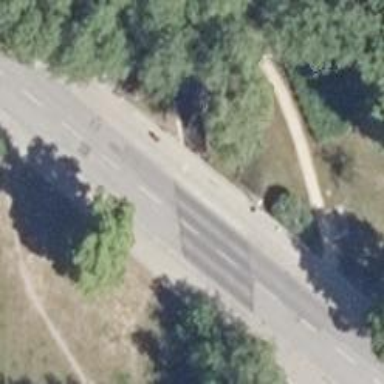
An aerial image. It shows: Primary highway bridge with asphalt surface. It has sidewalks on both sides and separate cycle tracks.